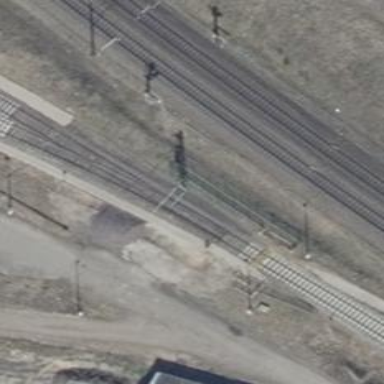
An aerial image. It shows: Railway switch.